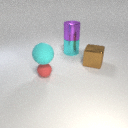
large purple metal cylinder above large cyan metal cylinder